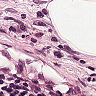
Metastatic tissue present: no